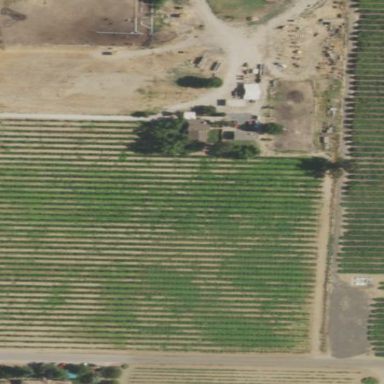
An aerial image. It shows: Vineyard with grape crops.